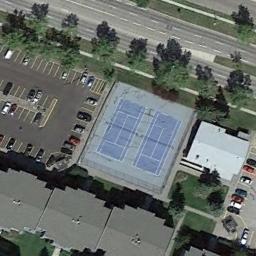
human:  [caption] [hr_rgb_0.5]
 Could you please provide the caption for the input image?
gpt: There is a long red and green tennis court in the picture .

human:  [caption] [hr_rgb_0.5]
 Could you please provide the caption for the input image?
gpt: The tennis court is on the grass next to some trees and parking lot .

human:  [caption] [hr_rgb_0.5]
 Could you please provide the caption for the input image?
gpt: Tennis courts next to parking lots, Buildings and roads .

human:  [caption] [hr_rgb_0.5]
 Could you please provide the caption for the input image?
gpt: Some cars are beside the tennis courts .

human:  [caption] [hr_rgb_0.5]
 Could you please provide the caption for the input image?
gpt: There are some buildings and a parking lot beside the tennis court .